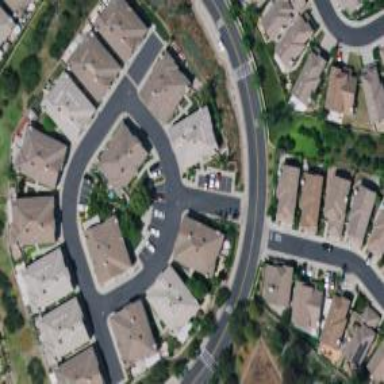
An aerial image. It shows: Living street.